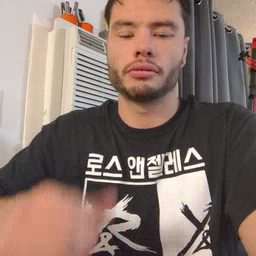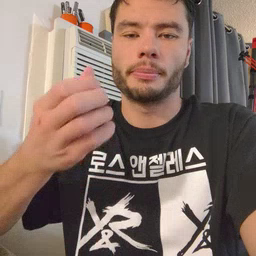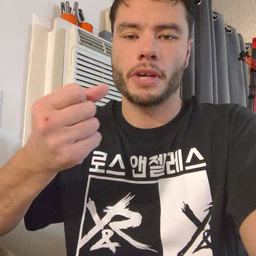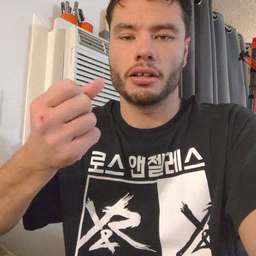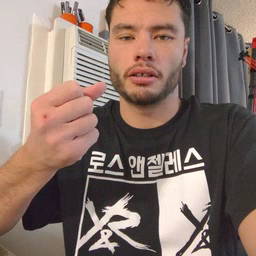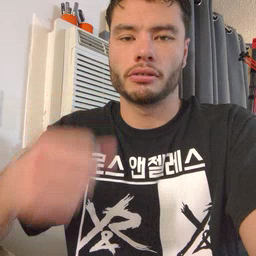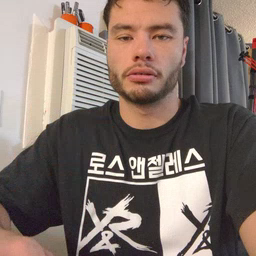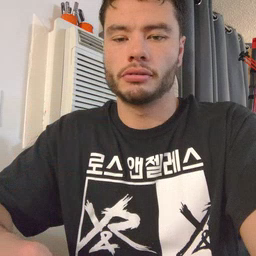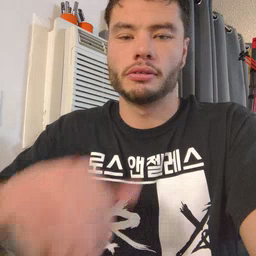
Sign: milk